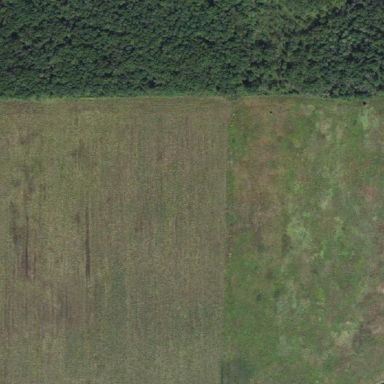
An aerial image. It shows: Prairie grassland.